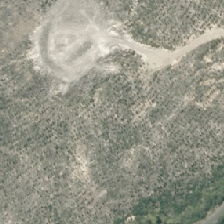
Land cover: harvested_forest